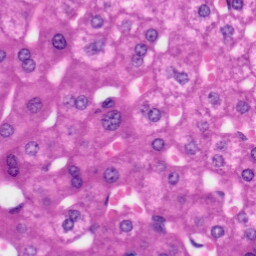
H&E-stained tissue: Liver